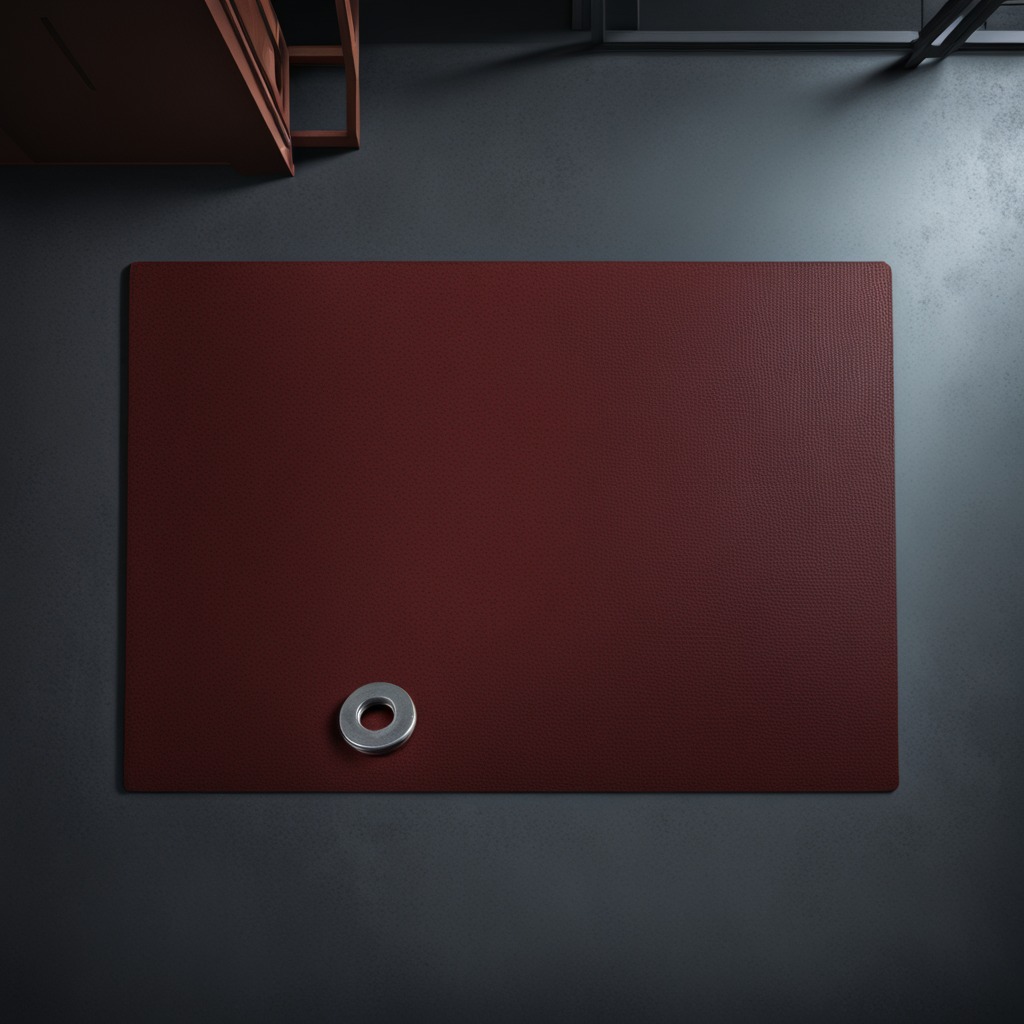
A flat metal washer lying on the clean granite tabletop inside a workshop at night dim ambient light soft shadows worn but beneath the mat